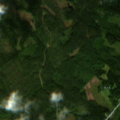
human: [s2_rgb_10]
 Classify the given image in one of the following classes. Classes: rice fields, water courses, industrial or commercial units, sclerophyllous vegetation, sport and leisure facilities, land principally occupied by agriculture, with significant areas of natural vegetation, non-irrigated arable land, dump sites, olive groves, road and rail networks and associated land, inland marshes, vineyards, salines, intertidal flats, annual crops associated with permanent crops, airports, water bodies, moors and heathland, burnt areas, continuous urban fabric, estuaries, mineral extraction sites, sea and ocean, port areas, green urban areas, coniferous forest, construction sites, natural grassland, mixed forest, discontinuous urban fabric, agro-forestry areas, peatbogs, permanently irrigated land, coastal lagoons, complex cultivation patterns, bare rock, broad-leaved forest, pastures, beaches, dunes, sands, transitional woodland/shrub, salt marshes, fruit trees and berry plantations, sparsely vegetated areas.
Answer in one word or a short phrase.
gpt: coniferous forest, mixed forest, transitional woodland/shrub